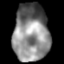
Tissue: lung
Cell type: T cells
Senescence score: 0.2214
Nuclear area (px): 2000
Mean DAPI intensity: 133.805